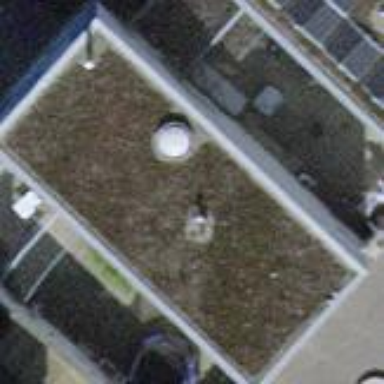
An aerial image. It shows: Building with flat roof.